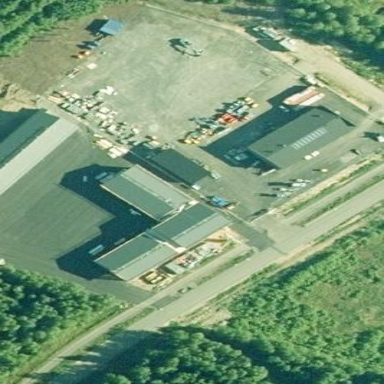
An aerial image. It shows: Commercial building.